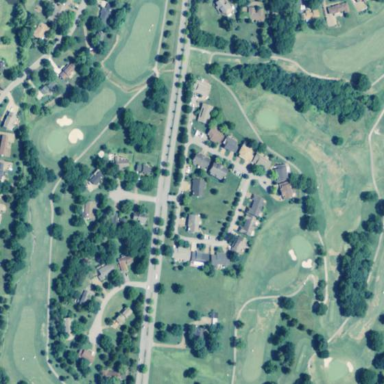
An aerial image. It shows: Golf course.